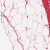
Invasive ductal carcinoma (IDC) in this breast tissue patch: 0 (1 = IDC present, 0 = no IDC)